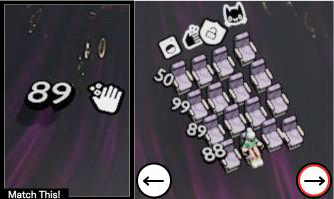
Task: seats
Answer: no